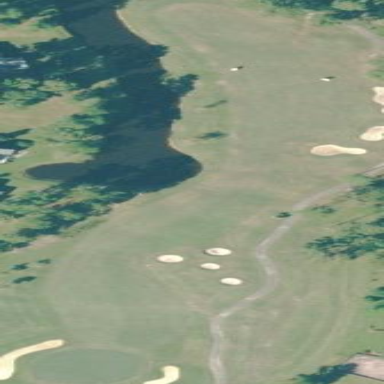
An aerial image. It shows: Golf fairway in the image.